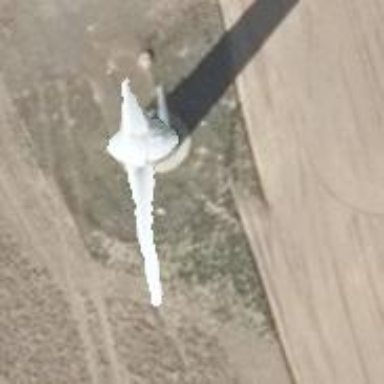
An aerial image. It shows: Wind generator powered by horizontal-axis wind turbine.